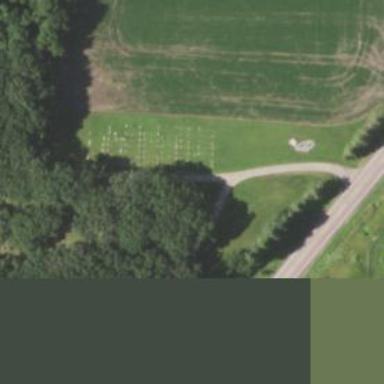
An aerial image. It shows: Cemetery.